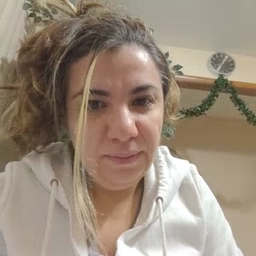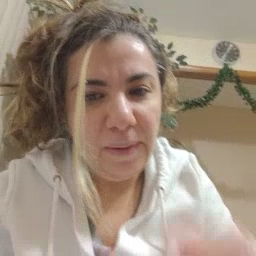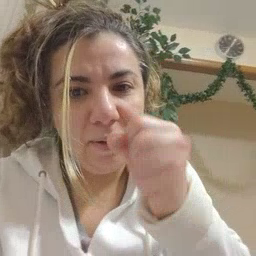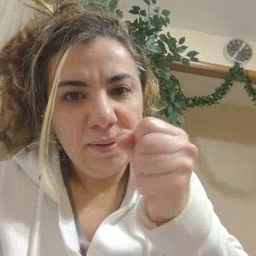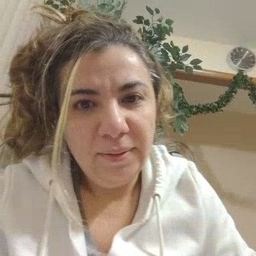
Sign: make